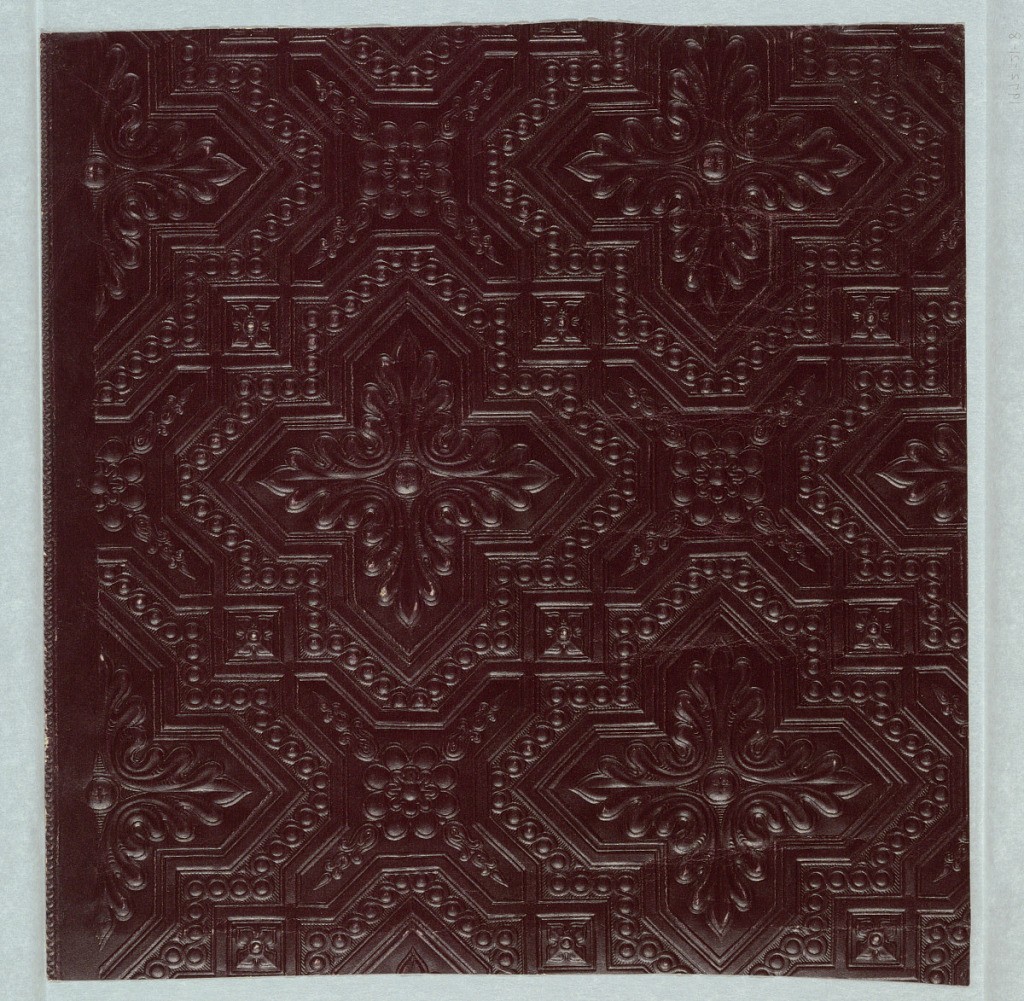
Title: Sidewall
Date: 1880–89
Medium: embossed paper
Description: Solid maroon with geometric pattern incorporating stylized foliage, medallion & guilloche, stamped in relief